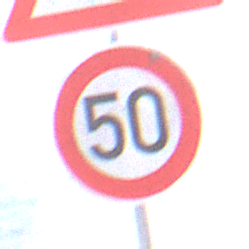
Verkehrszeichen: Geschwindigkeit50
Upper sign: ViehtriebRechts
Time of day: Midday
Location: Outdoor (Nature)
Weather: PartlyCloudy
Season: NotSpecified
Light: Natural